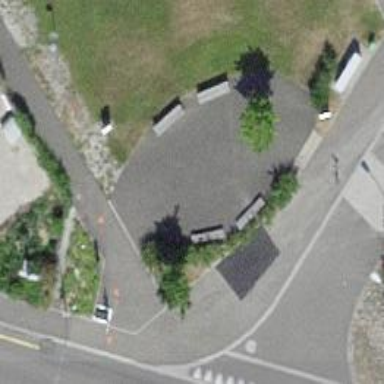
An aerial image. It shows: Bench.